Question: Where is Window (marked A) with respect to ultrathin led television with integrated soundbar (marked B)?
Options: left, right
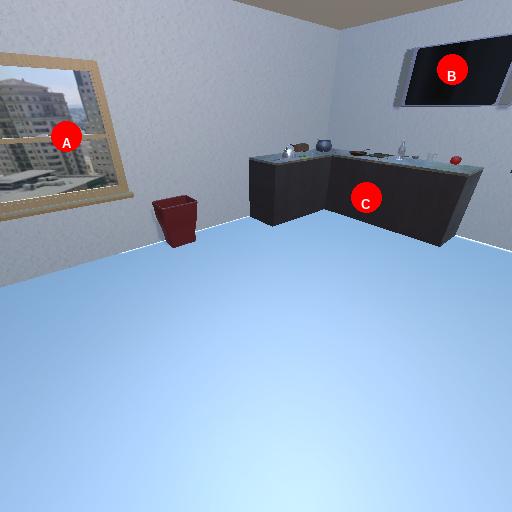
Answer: left